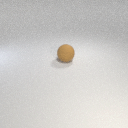
large brown rubber sphere